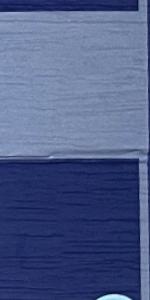
Label: Empty